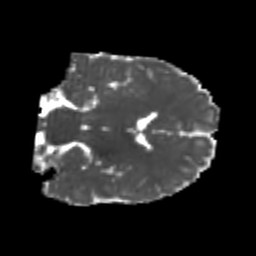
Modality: MD
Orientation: coronal
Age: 22
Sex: male
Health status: healthy
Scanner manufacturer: philips
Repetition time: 7.388 s
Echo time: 0.08599 s